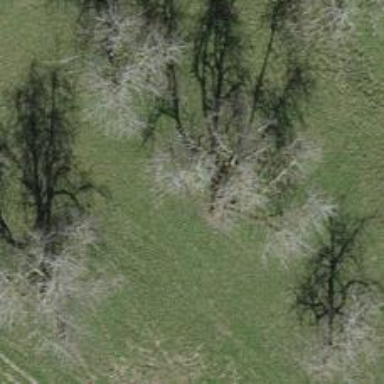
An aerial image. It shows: Single tag "natural: tree."